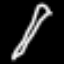
Label: pencil